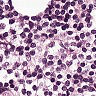
Metastatic tissue present: no